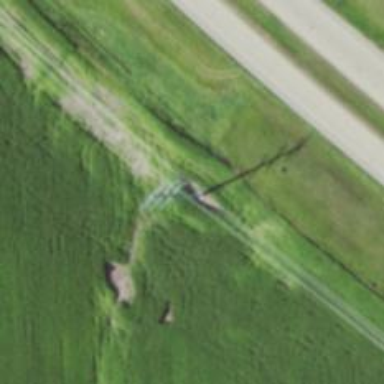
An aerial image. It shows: Power tower.